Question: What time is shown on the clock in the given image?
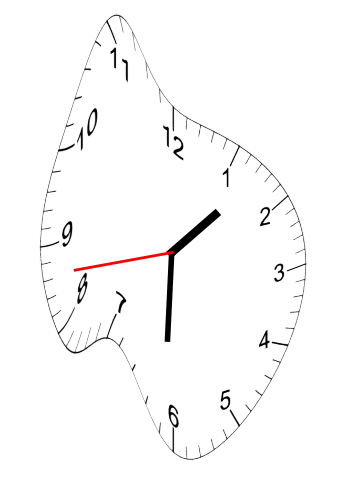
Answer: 01:30:43